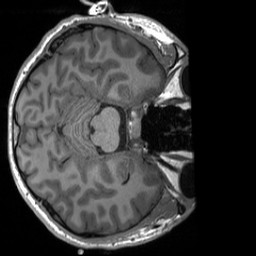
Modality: T1w
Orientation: axial
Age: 27
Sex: male
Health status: healthy
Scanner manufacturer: siemens
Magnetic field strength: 3 T
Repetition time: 2 s
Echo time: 0.00232 s